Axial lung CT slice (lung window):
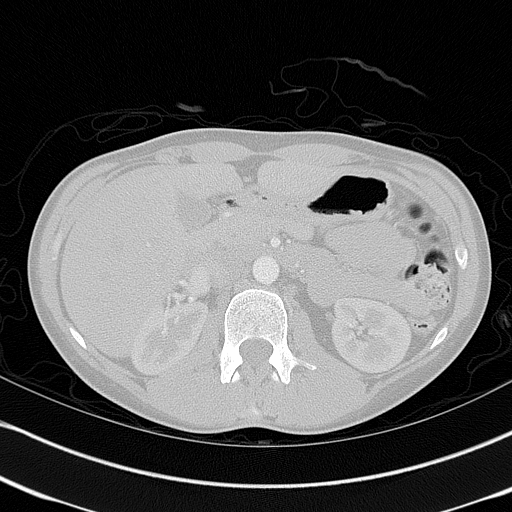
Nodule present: no